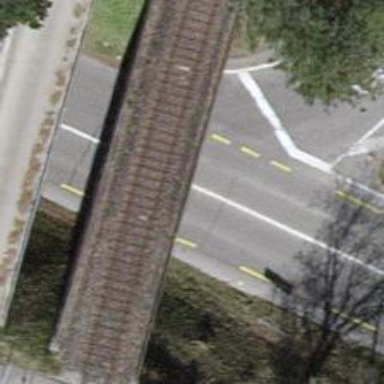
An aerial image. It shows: Preserved railway bridge with one track.